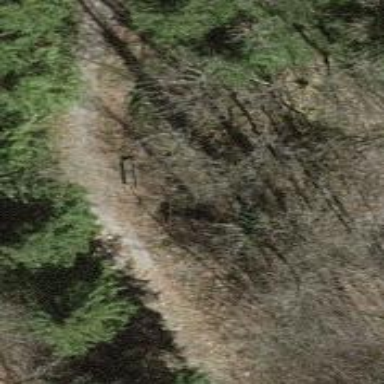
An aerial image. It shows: Brown bench in the vicinity.